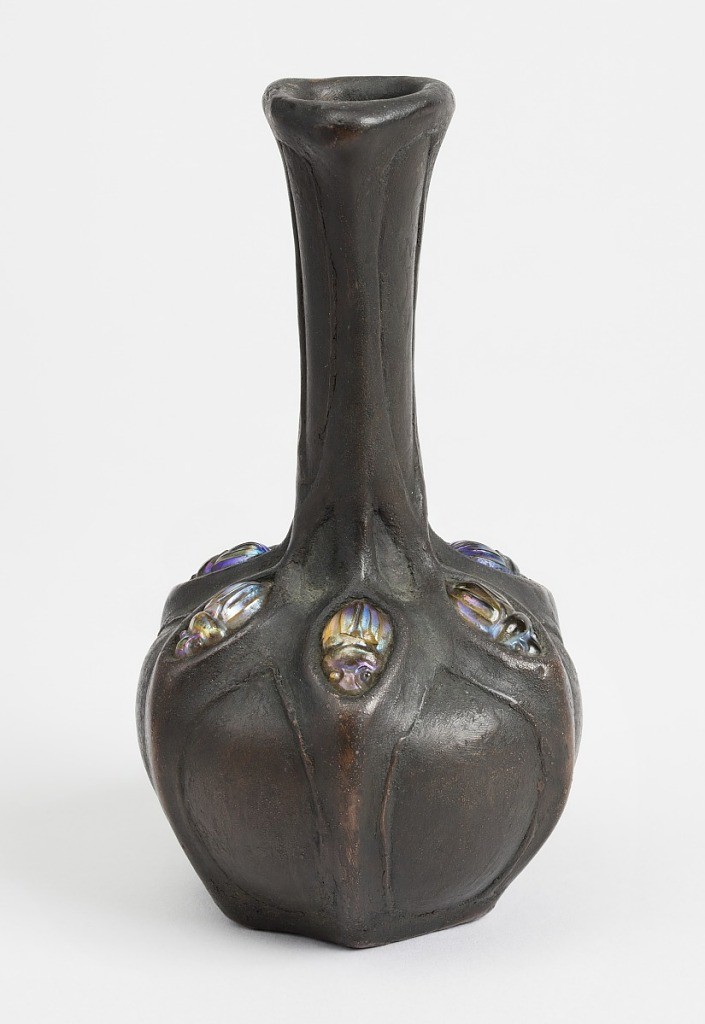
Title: Vase
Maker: Tiffany & Company, American, established 1853
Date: ca. 1909–10
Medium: bronze electroplated semi-porcelain, glass
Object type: vase
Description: Bronze-plated vase with six inlaid scarabs.  White clay body, semi-porcelain, cast. Bulbous body with long slender neck with slightly flaring rim. Raised ribs on neck and extending down body, incorporating six iridescent amber glass scarabs into the recessed areas around the shoulder. Allover electro-plating of bronze, with dark patina.